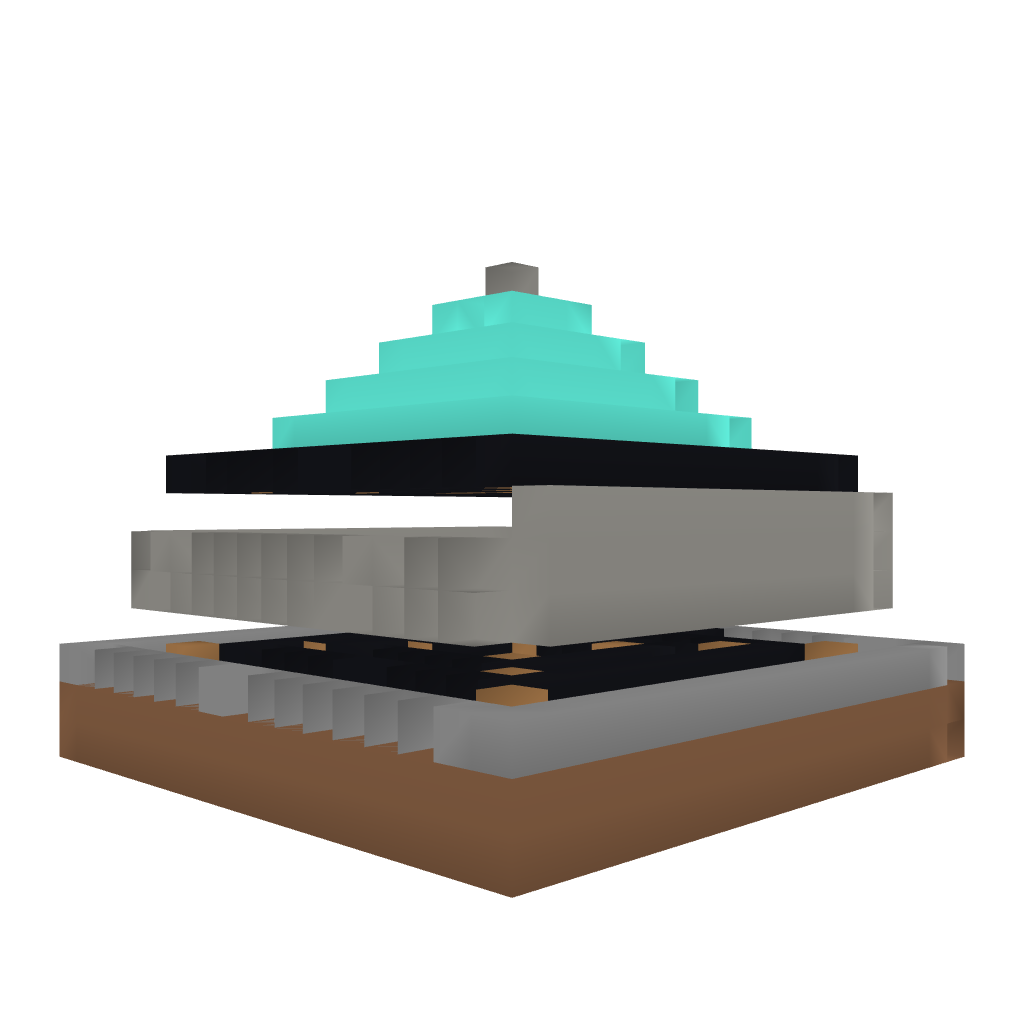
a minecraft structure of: Spawn for server